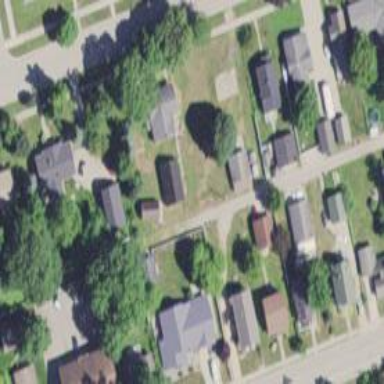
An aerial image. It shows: Alley classified as service road.